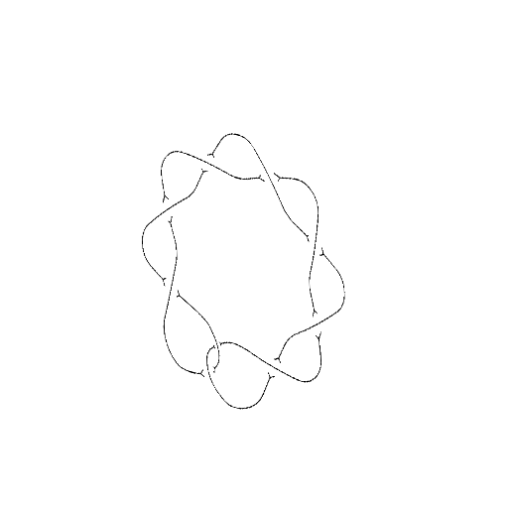
Crossing number: 9